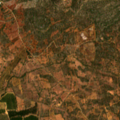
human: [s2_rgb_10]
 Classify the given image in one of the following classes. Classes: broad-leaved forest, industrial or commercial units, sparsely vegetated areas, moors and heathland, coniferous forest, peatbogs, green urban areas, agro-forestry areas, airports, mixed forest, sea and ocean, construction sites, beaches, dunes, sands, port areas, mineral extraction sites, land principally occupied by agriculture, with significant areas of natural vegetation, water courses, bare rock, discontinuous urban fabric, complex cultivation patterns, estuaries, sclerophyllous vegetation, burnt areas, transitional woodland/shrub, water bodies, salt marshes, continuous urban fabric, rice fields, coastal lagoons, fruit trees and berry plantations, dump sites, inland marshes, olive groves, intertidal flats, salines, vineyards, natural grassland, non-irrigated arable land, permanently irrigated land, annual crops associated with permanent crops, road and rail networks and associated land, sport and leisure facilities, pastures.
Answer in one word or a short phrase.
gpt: fruit trees and berry plantations, olive groves, land principally occupied by agriculture, with significant areas of natural vegetation, sclerophyllous vegetation